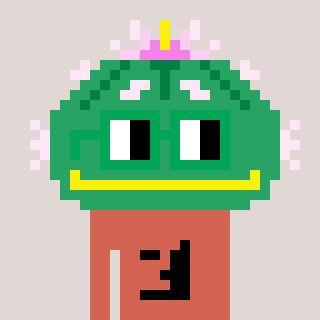
a pixel art character with square green glasses, a peyote-shaped head and a peachy-colored body on a warm background